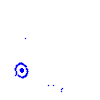
Particle: pion